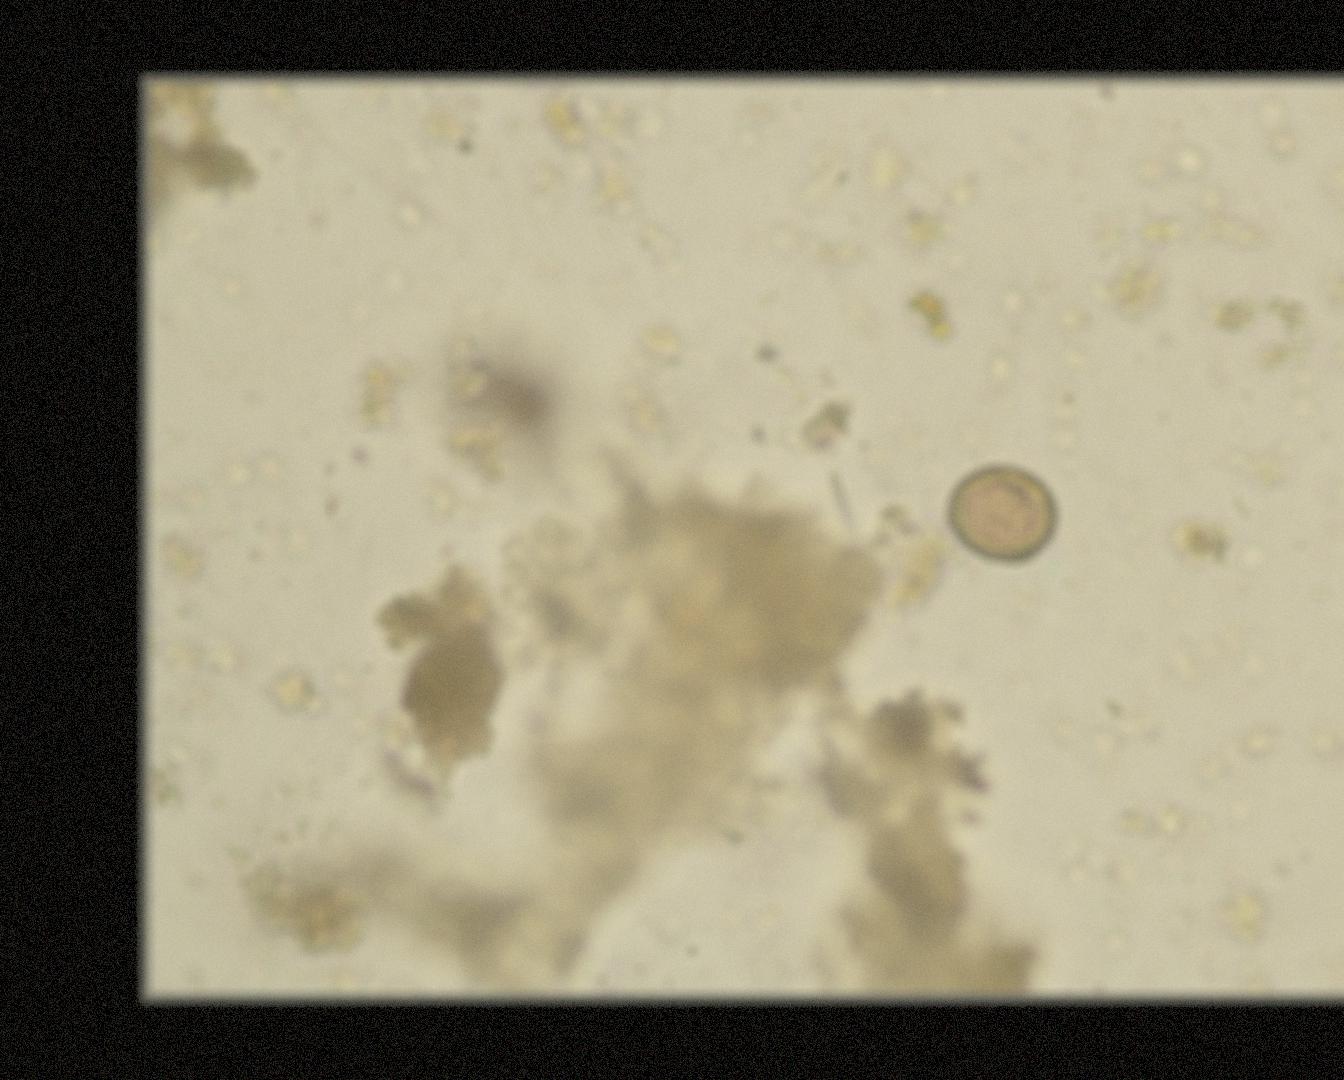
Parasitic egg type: Taenia spp. egg